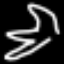
Label: airplane